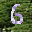
Label: 6